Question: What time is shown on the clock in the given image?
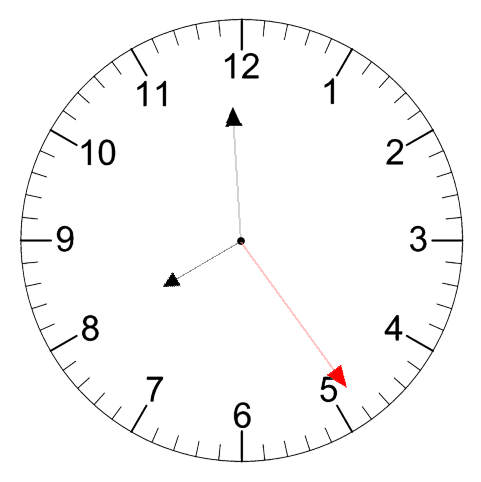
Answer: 07:59:24